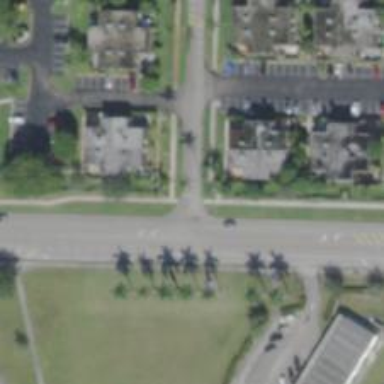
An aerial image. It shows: Stop road.